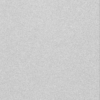
Label: dusty